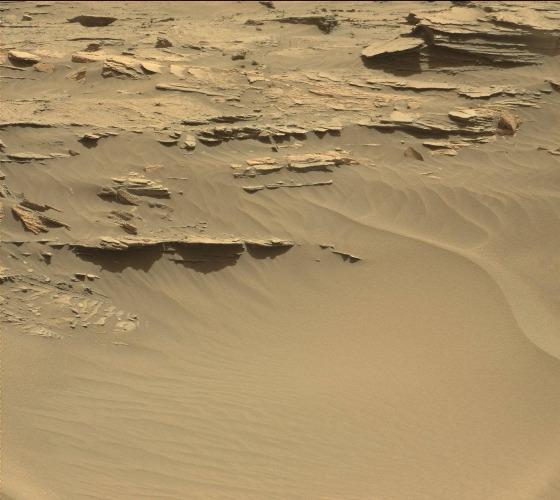
Terrain classes present: Bedrock, Gravel / Sand / Soil, Rock, Shadow